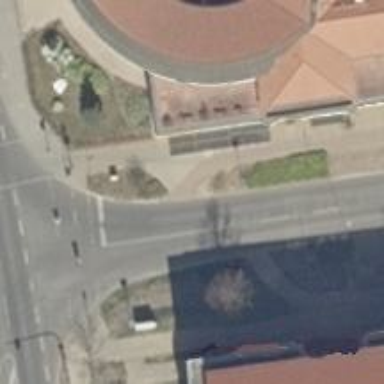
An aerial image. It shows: Asphalt tertiary road with lane markings. There is separate cycle lane on the left and sidewalks on both sides.